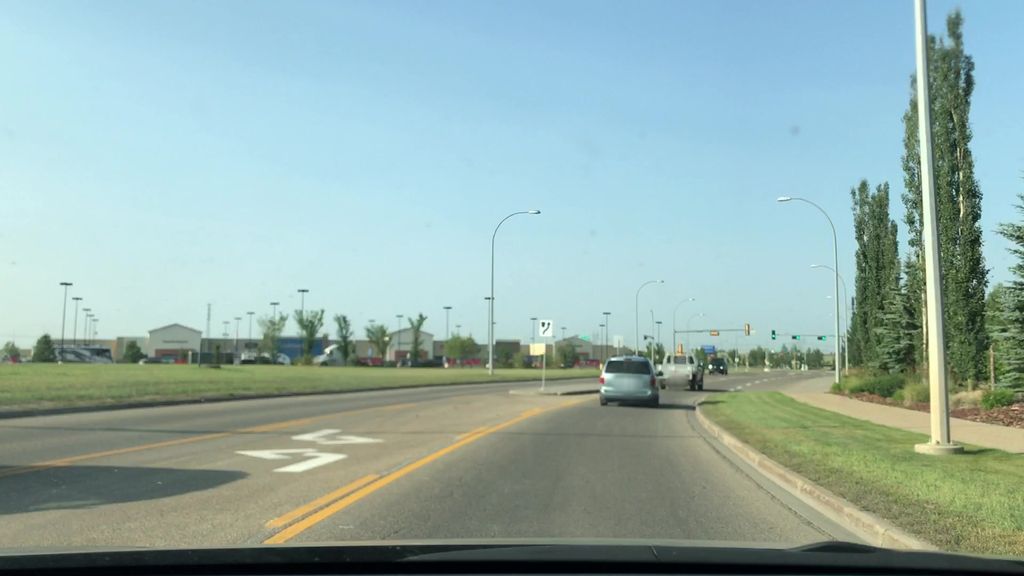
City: edmonton